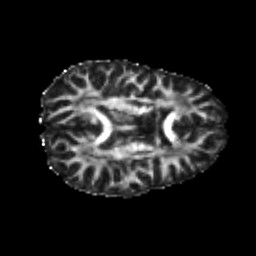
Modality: FA
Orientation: axial
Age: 22
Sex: male
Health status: healthy
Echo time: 0.074 s